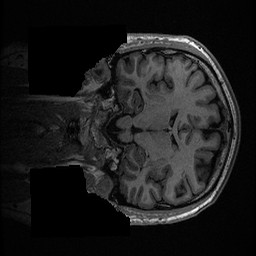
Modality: T1w
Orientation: coronal
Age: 36
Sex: male
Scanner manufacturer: ge
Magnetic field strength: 3 T
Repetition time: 0.006952 s
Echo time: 0.00292 s